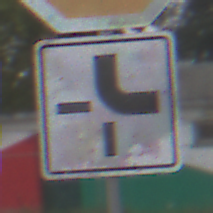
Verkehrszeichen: VerlaufVorfahrtsstrasse4
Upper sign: Stop
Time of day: Midday
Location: Outdoor (Suburban)
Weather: Overcast
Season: NotSpecified
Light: Natural